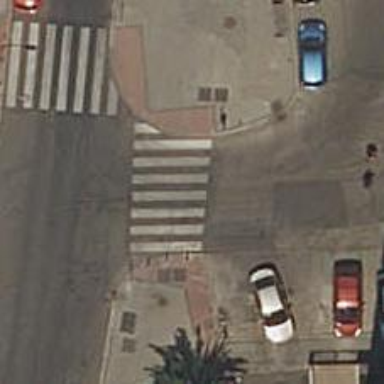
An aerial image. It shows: Uncontrolled zebra crossing on the road.